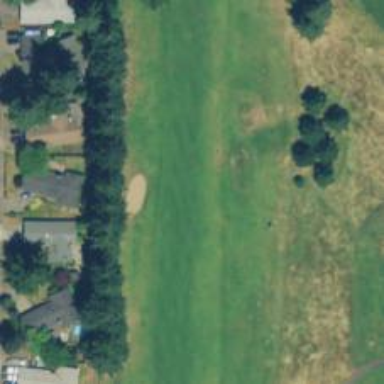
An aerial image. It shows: Golf hole.